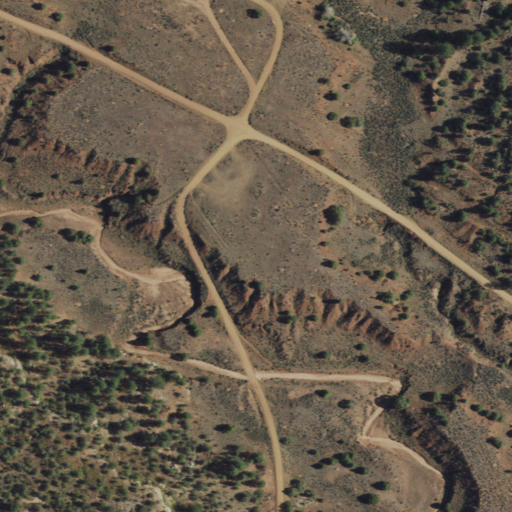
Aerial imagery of valley in New Mexico named Cañada Simon containing shrub and evergreen forest